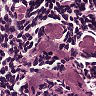
Metastatic tissue present: no